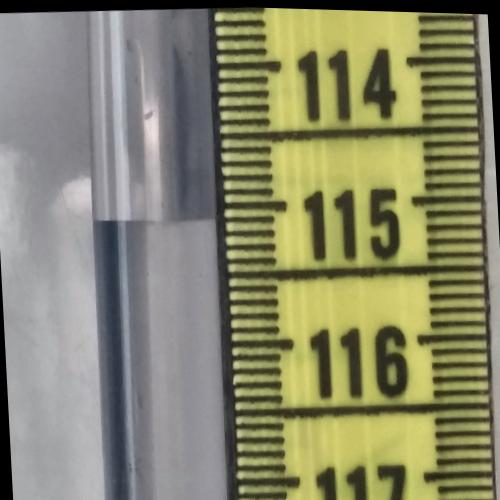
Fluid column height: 115.1 cm